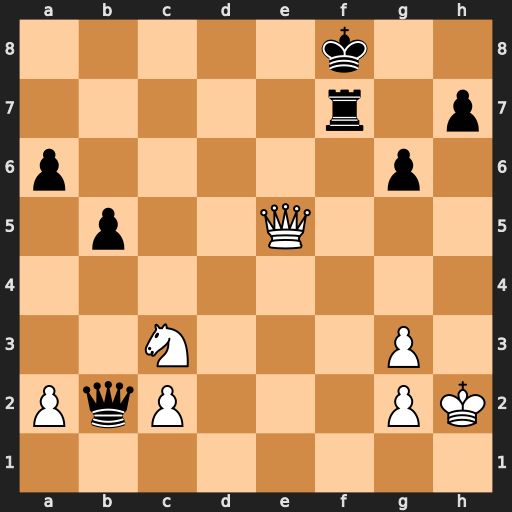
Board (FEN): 5k2/5r1p/p5p1/1p2Q3/8/2N3P1/PqP3PK/8
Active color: w
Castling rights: -
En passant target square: -
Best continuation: Qh8+ Ke7 Nd5+ Kd6 Qxb2